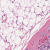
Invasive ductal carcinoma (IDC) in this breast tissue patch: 1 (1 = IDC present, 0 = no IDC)